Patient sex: M
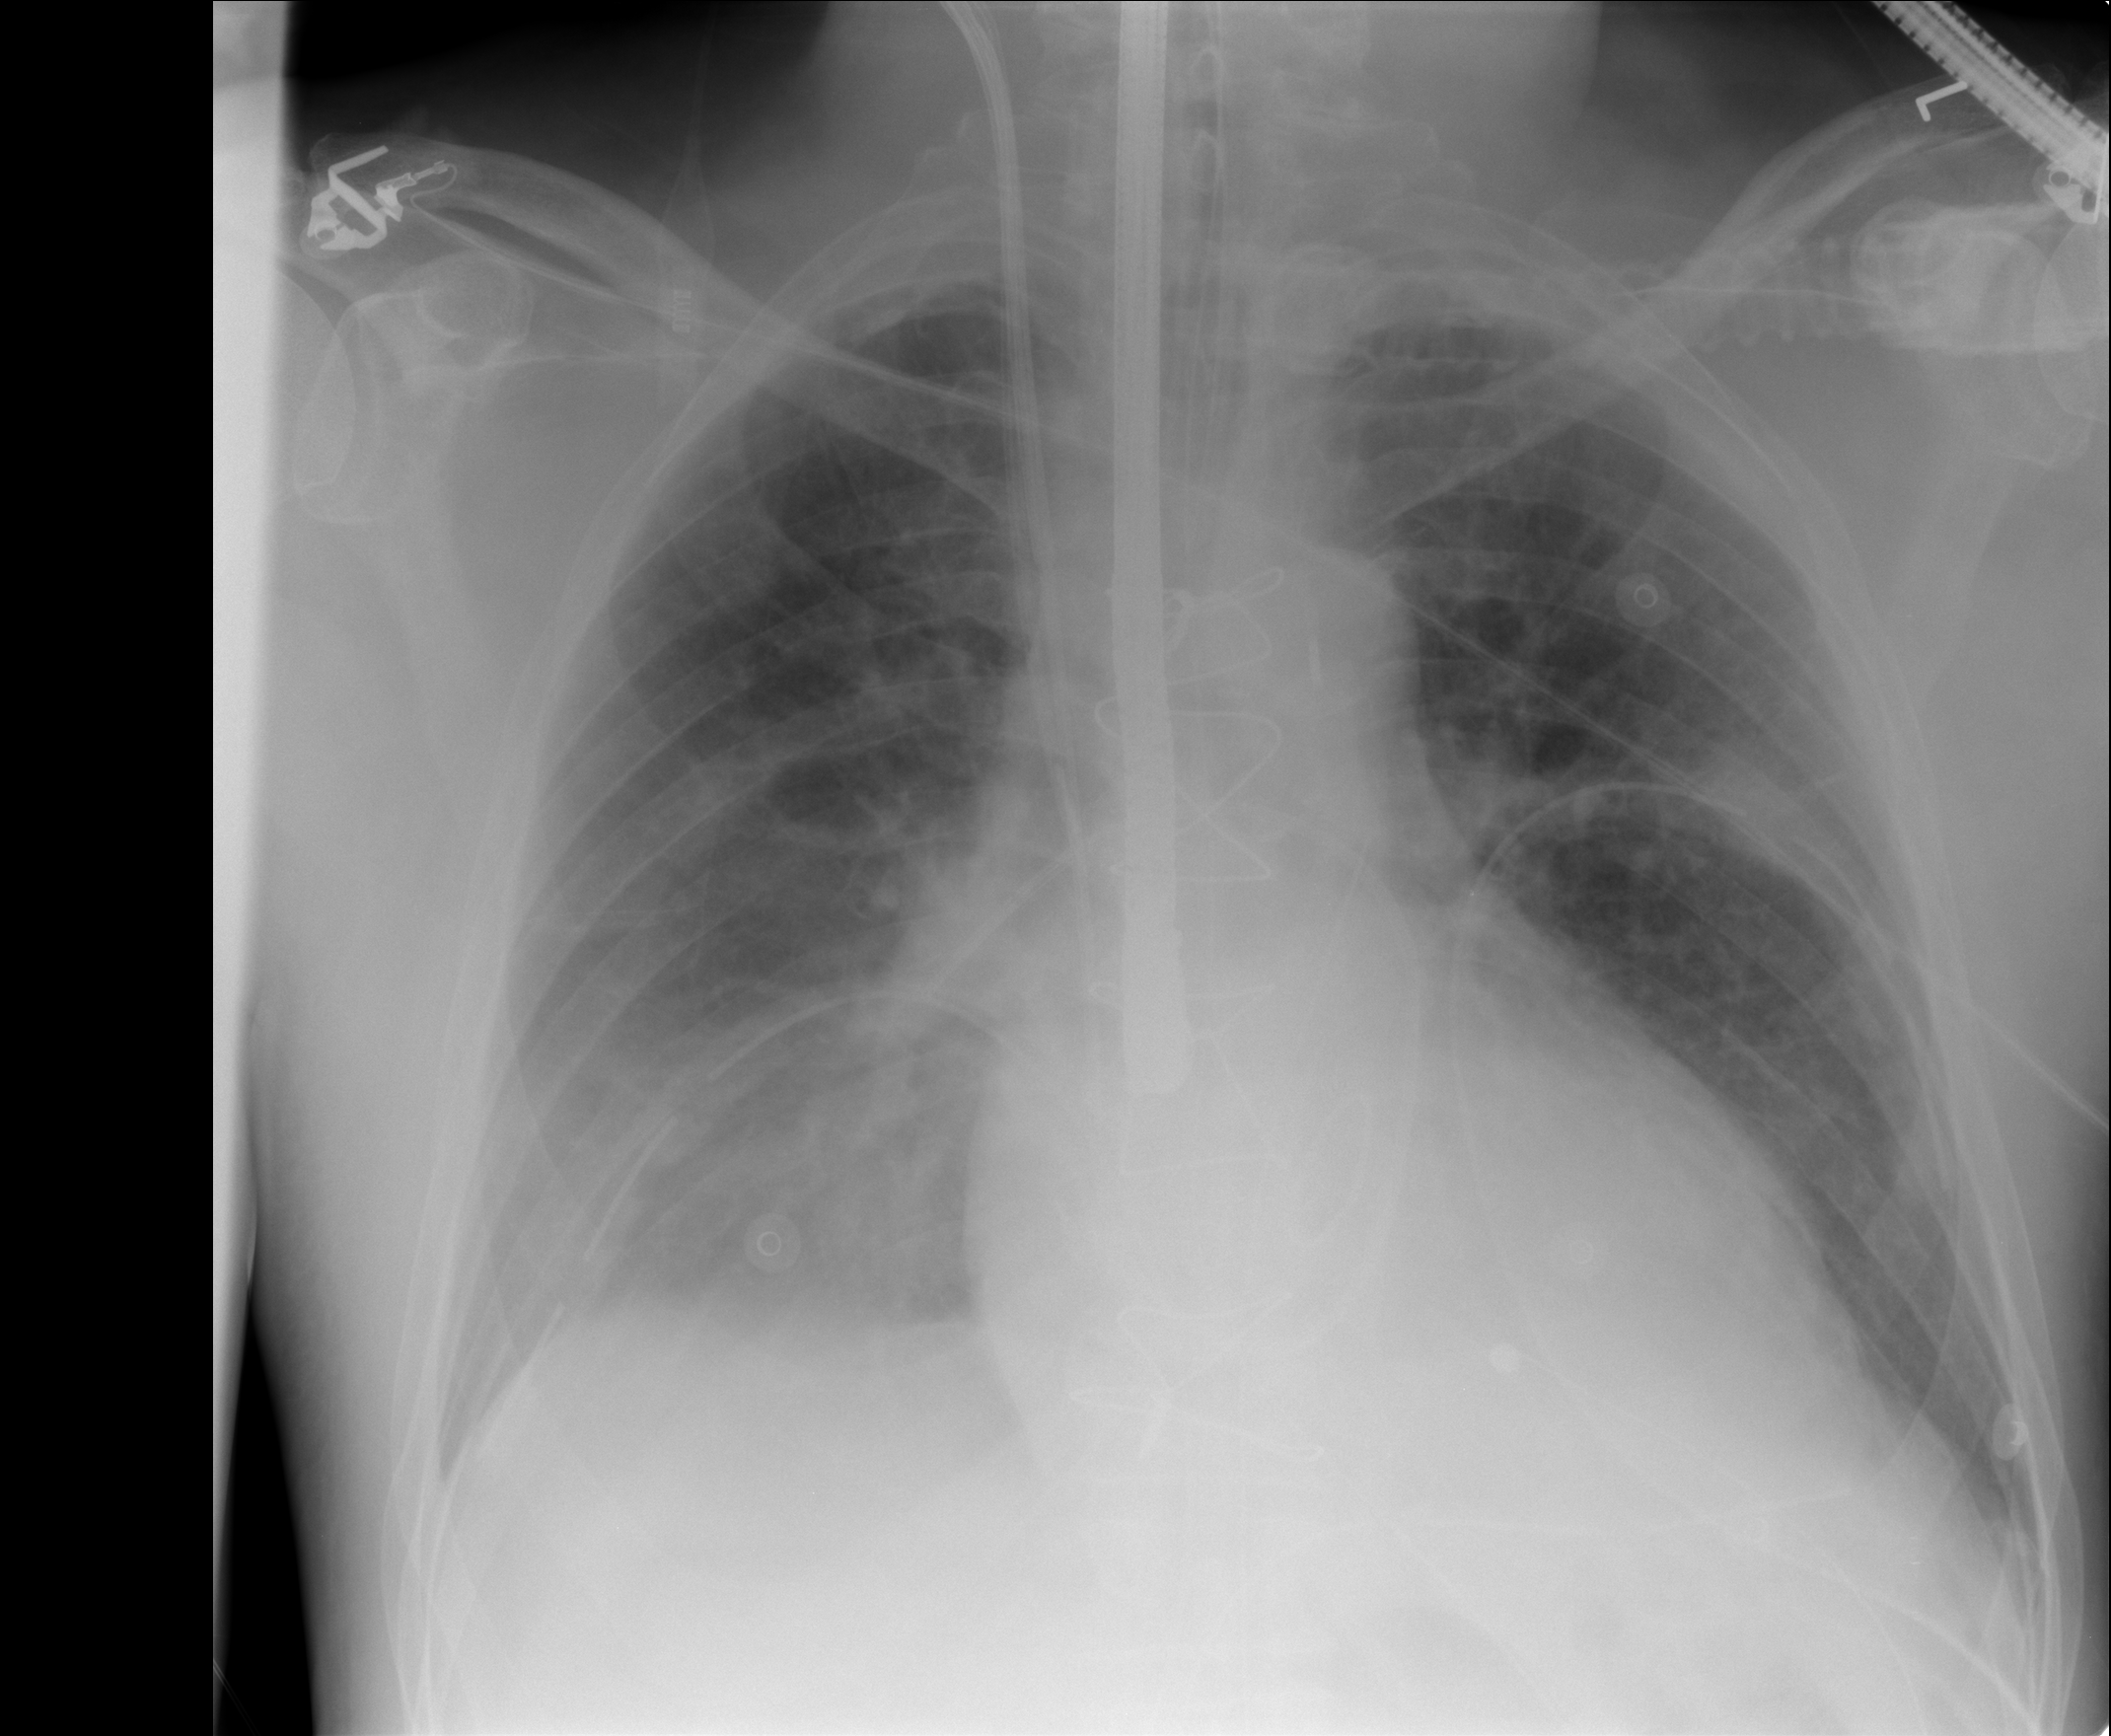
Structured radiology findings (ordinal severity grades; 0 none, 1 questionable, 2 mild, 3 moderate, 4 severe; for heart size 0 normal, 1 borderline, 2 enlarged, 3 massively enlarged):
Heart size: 2
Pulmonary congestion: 2
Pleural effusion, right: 1
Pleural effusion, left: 1
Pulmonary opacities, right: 1
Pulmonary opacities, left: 0
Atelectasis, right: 2
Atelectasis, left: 1